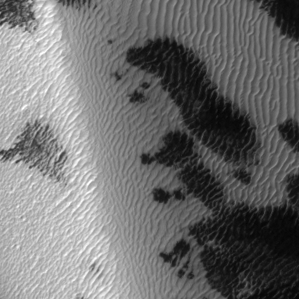
Label: frost